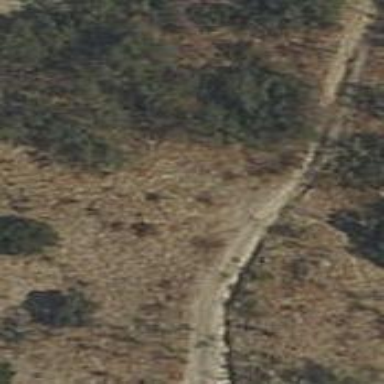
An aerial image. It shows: Unpaved track road.